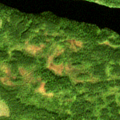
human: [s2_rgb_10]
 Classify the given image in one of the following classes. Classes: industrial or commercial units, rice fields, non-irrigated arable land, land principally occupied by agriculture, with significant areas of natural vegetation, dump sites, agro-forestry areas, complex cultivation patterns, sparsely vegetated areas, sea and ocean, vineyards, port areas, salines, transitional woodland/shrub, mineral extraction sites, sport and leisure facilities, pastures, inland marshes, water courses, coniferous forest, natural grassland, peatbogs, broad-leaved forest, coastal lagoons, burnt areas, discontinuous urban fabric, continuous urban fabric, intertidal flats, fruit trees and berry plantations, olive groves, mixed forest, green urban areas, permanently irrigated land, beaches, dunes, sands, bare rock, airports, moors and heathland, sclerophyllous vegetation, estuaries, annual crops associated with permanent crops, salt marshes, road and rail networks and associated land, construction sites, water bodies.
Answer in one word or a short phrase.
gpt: coniferous forest, transitional woodland/shrub, water bodies